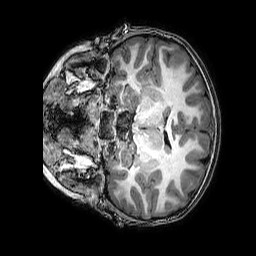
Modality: T1w
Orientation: coronal
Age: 6
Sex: female
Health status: healthy